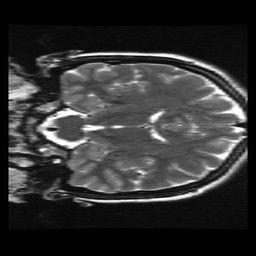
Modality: T2w
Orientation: coronal
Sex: female
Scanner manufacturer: ge
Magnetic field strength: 3 T
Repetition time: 5 s
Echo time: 0.1015 s